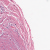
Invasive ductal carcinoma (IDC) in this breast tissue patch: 0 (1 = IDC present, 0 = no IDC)